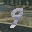
Label: 9